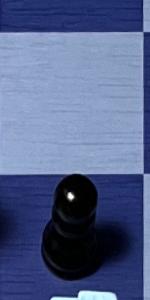
Label: Pawn_Black